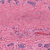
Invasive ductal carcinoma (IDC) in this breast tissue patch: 0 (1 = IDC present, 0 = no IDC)